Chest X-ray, AP view. Patient: 48 years old, sex F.
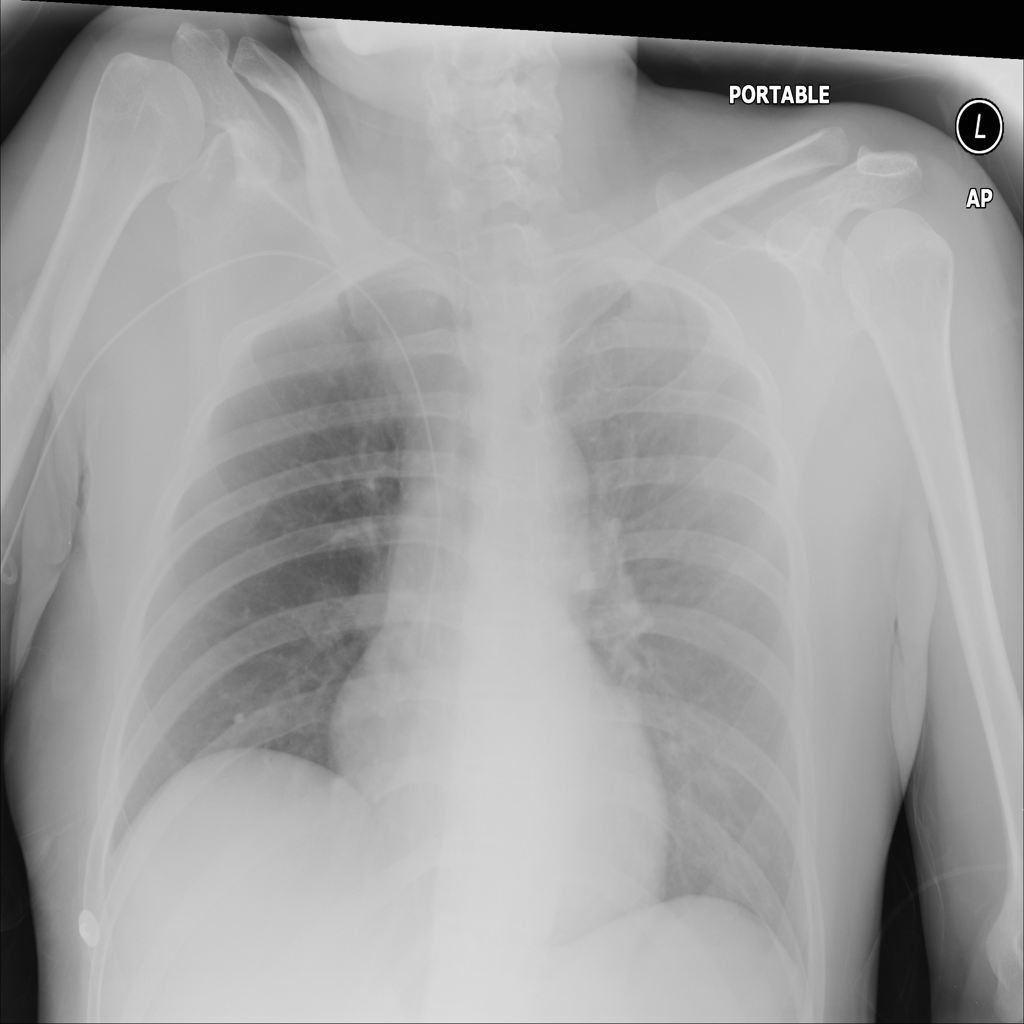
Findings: No Finding